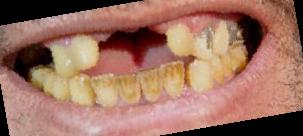
Condition: hypodontia